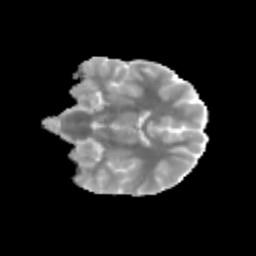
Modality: MD
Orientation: coronal
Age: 10
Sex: female
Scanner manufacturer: siemens
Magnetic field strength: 3 T
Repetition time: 3.8 s
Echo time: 0.07 s